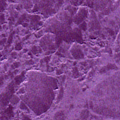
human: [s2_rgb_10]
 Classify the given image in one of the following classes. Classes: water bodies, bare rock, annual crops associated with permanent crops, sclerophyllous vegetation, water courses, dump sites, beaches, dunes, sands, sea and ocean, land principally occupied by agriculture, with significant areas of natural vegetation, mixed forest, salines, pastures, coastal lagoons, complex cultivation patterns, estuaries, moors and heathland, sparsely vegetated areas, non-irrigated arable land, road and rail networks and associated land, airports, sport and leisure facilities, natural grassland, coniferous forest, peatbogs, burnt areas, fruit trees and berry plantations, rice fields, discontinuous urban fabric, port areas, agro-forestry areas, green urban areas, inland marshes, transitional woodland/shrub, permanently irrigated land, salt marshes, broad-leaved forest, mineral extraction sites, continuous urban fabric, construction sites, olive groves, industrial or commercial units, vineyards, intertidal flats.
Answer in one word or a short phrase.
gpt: sea and ocean